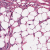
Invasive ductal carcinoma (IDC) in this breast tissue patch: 1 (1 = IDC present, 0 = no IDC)